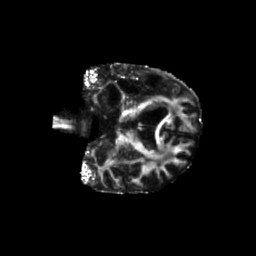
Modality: FA
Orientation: coronal
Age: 53
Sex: male
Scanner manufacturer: siemens
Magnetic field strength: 3 T
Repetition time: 5.25 s
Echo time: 0.08 s